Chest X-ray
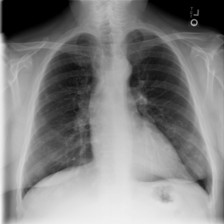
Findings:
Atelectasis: negative
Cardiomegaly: negative
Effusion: negative
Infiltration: negative
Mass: negative
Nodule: positive
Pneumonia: negative
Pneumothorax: negative
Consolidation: negative
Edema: negative
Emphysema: negative
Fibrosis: negative
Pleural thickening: negative
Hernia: negative